Field crop: tomato
Growth stage: 1
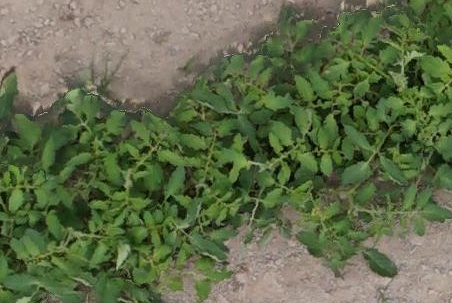
Species: tomato